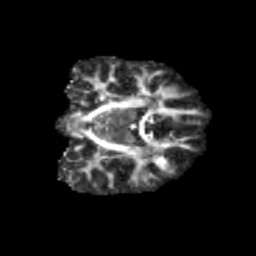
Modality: FA
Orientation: coronal
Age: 12
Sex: female
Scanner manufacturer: siemens
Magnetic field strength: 3 T
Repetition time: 3.8 s
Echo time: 0.07 s